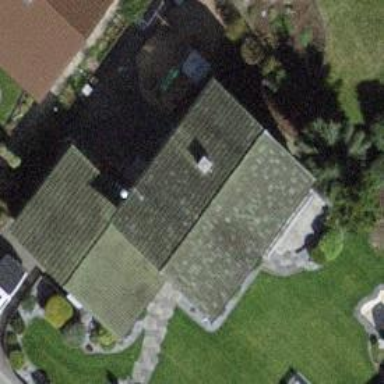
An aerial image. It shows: Building with tiled roof.